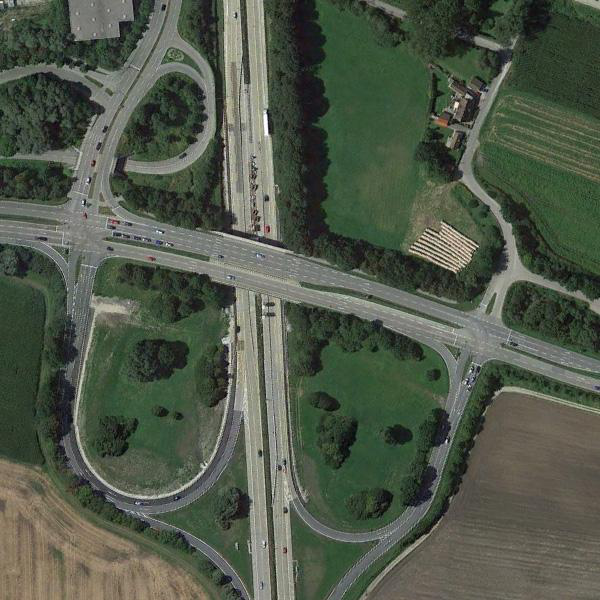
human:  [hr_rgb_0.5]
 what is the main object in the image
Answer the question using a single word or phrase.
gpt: viaduct